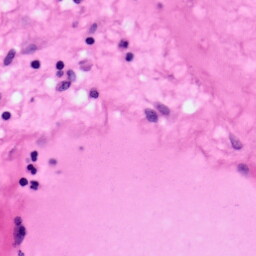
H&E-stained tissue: Pancreatic